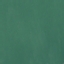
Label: SeaLake